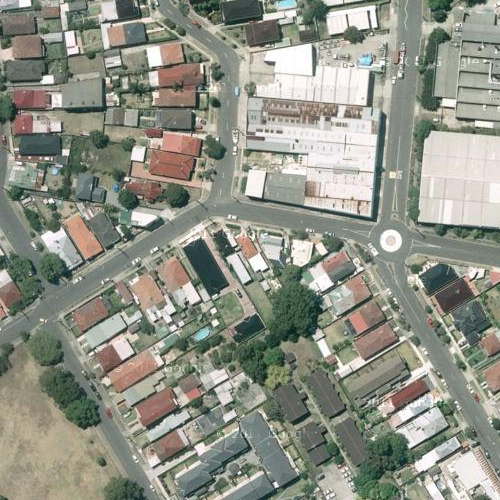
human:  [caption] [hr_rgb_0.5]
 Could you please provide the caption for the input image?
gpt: A residential area with houses arranged neatly while many plants on the roadside .

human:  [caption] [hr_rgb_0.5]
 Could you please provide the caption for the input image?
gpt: A town with many houses arranged in lines while some roads go across this area .

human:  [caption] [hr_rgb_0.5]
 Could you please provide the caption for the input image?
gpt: A residential area with many houses arranged very neatly and some roads go though this area .

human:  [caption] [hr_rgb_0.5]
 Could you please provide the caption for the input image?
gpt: Many houses arranged in lines in this residential area .

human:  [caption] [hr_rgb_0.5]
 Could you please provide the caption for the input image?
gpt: Some roads go through the residential area with many houses arranged neatly .